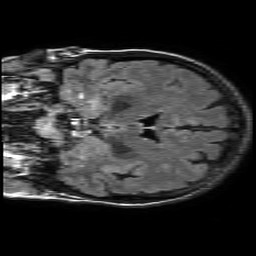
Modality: FLAIR
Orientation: coronal
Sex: female
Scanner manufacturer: philips
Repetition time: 11 s
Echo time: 0.125 s